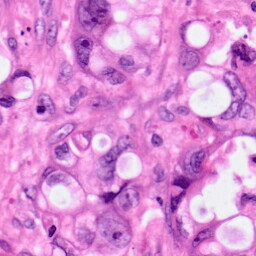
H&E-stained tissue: Pancreatic